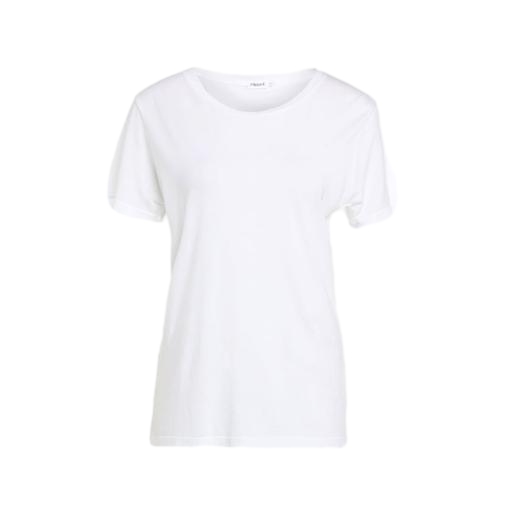
white pima t-shirt only macy, white classic tee, white perfect t-shirt, white background